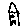
Label: house